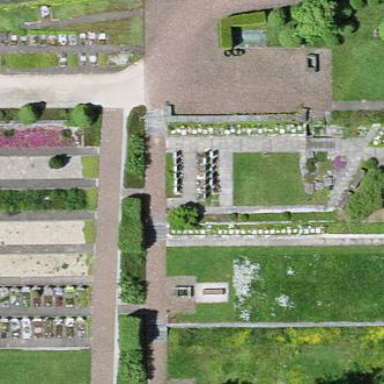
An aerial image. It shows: Graveyard.